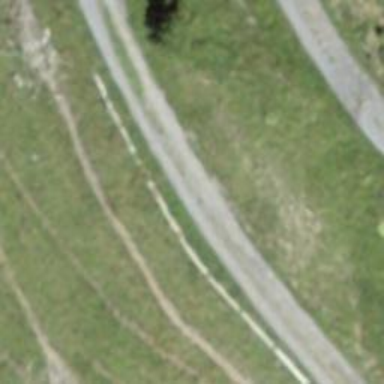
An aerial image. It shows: Gravel track with grade1.